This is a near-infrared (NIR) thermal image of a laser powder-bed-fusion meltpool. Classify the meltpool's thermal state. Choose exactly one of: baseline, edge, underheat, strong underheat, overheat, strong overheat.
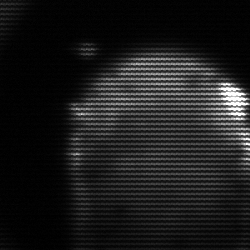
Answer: edge